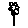
Label: flower